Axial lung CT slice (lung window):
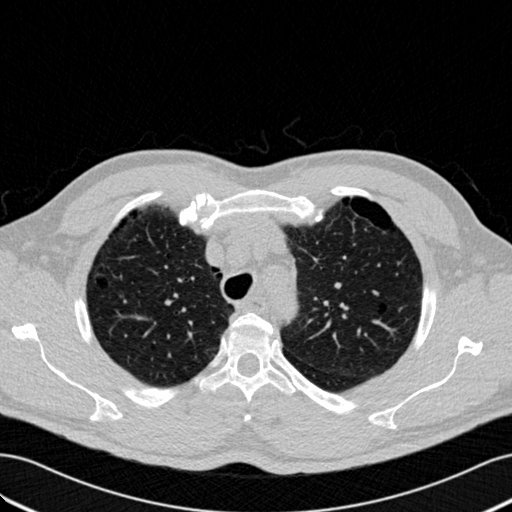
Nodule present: no